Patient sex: M
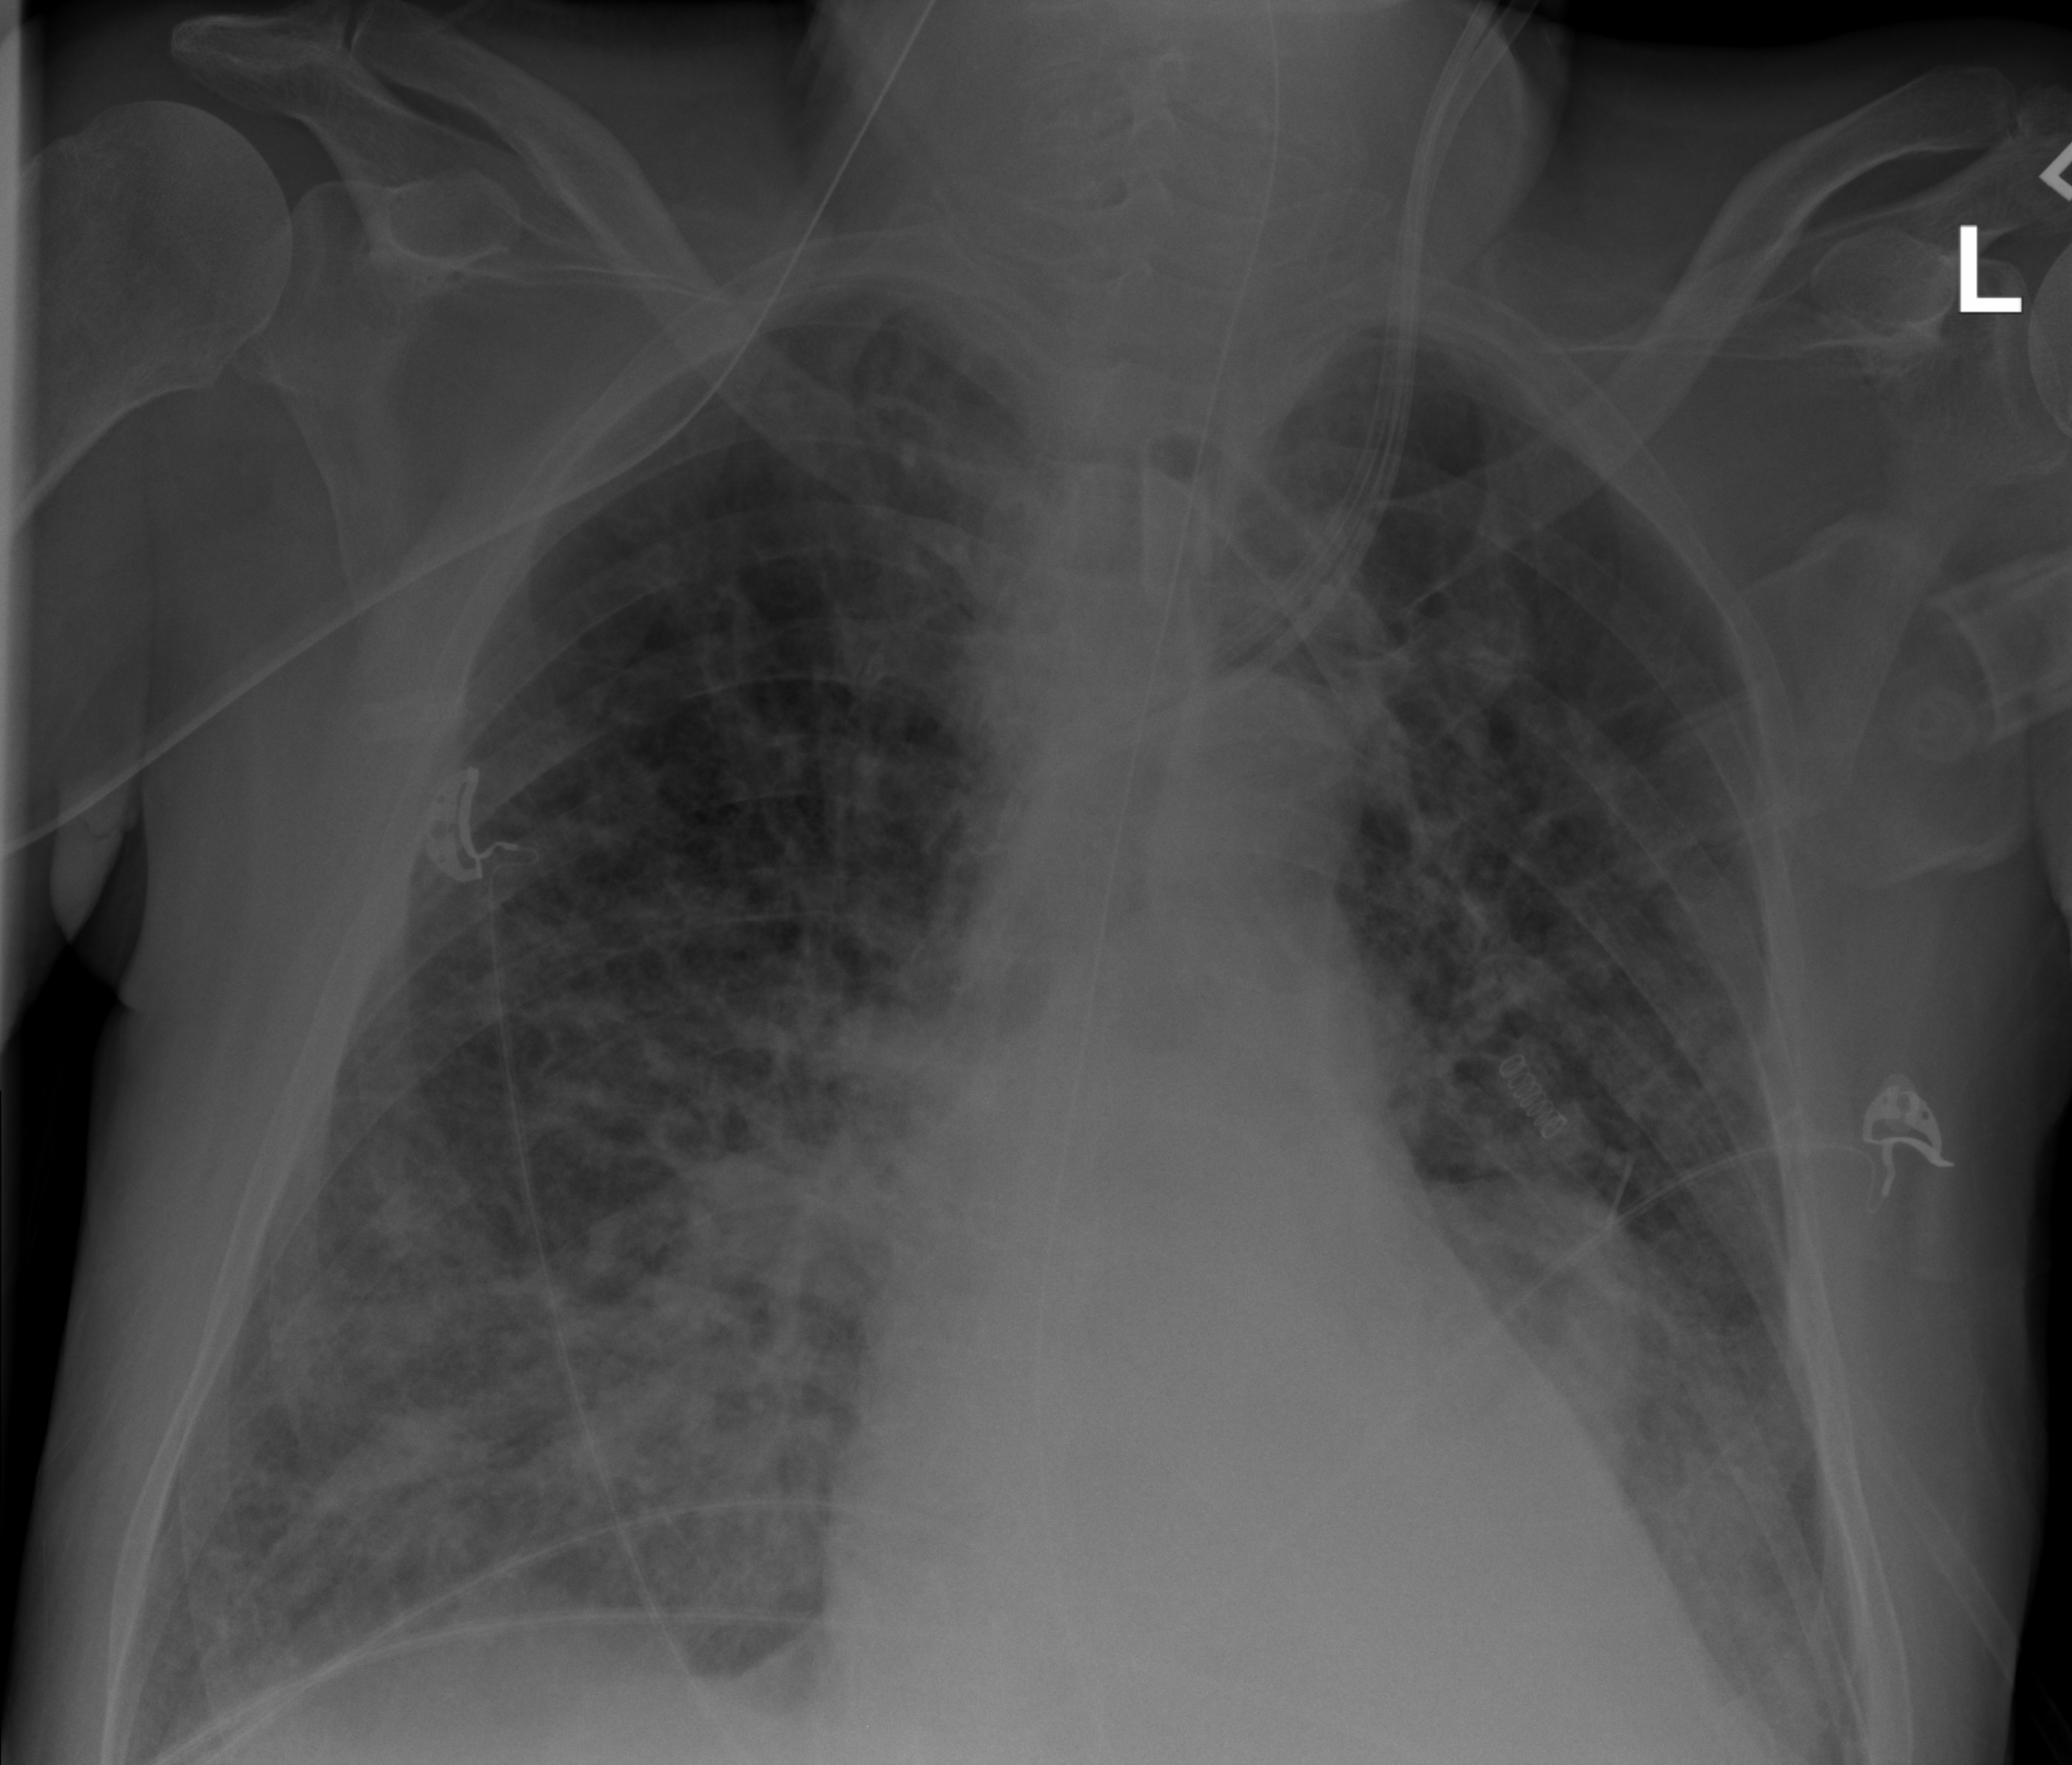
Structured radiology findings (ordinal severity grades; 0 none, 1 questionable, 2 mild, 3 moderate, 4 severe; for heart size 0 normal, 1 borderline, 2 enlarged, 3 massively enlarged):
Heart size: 1
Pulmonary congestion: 2
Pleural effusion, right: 1
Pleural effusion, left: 2
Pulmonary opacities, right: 3
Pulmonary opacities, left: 2
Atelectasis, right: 2
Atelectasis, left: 2